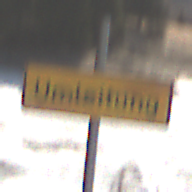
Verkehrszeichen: EndeDerUmleitungsankuendigung
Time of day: Midday
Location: Outdoor (Nature)
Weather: PartlyCloudy
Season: NotSpecified
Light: Natural